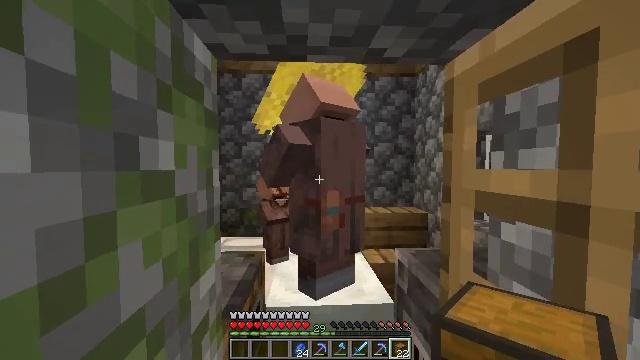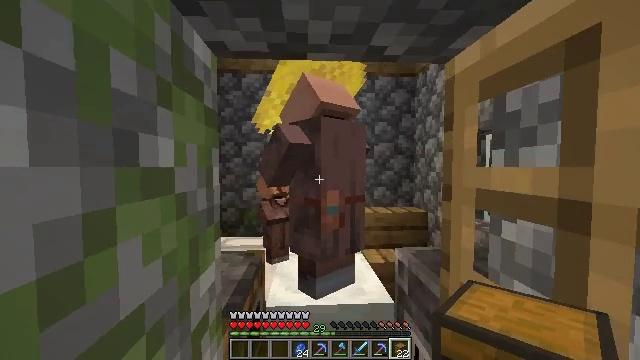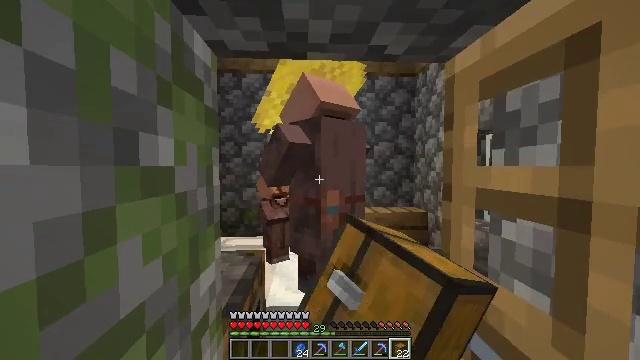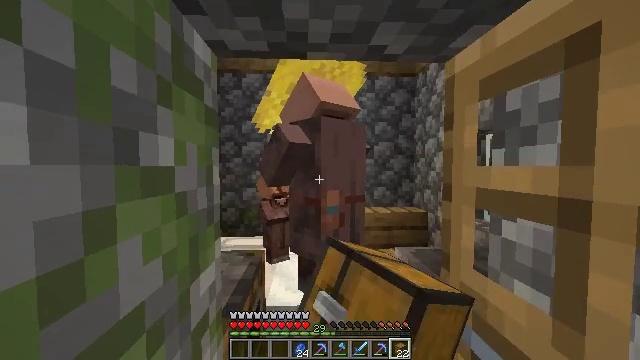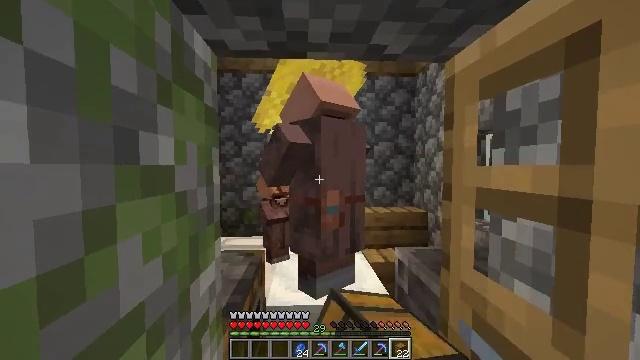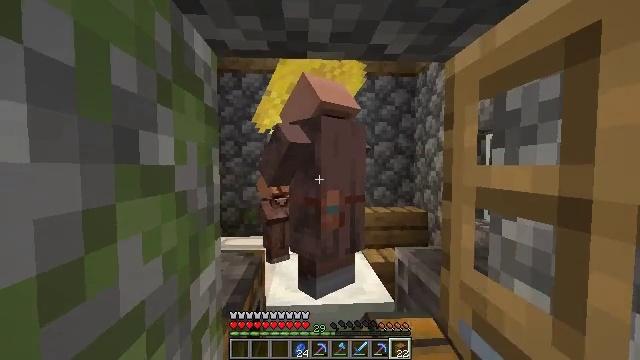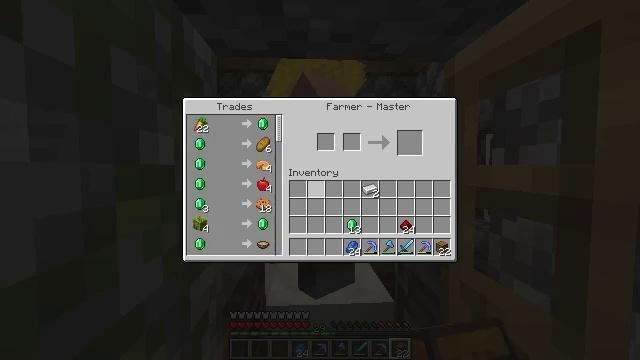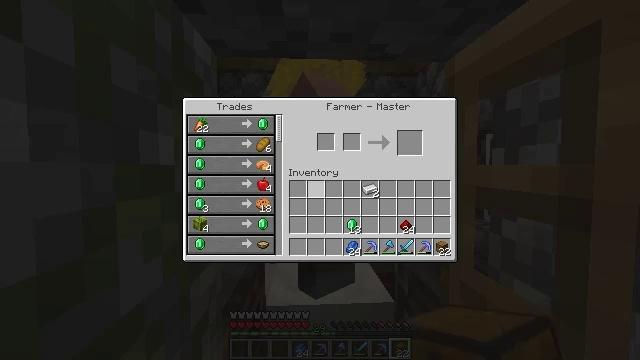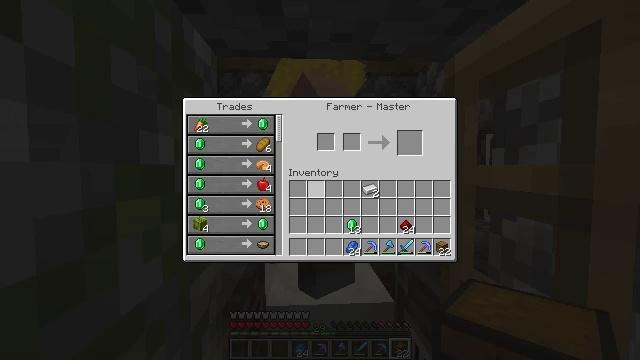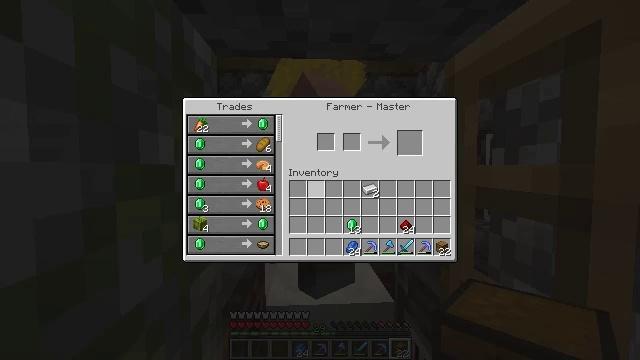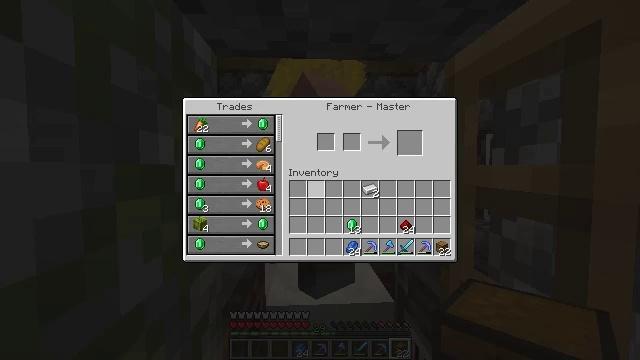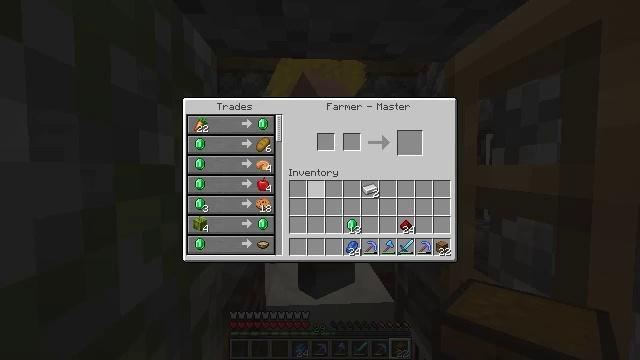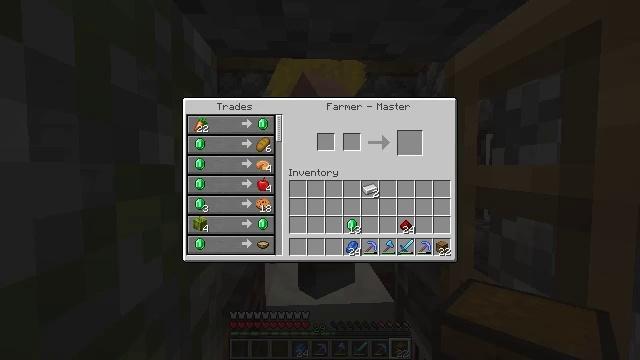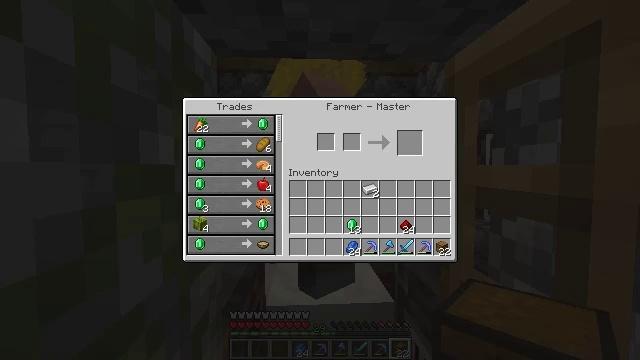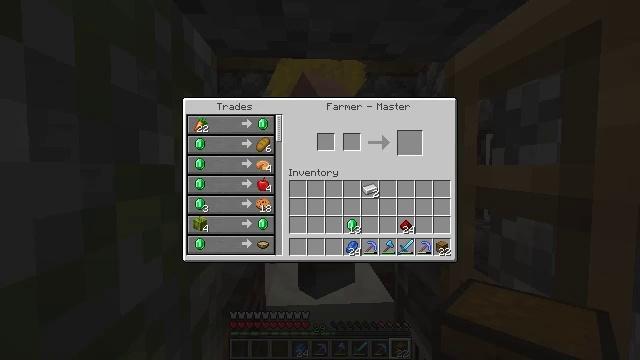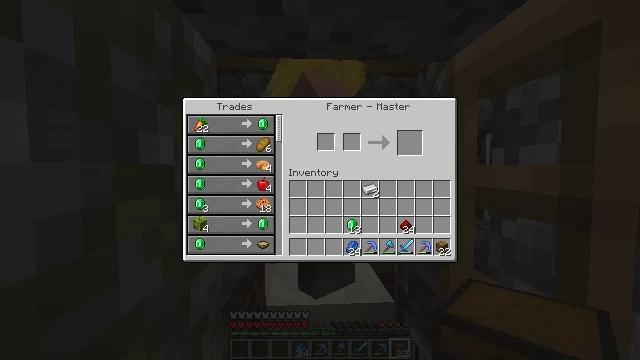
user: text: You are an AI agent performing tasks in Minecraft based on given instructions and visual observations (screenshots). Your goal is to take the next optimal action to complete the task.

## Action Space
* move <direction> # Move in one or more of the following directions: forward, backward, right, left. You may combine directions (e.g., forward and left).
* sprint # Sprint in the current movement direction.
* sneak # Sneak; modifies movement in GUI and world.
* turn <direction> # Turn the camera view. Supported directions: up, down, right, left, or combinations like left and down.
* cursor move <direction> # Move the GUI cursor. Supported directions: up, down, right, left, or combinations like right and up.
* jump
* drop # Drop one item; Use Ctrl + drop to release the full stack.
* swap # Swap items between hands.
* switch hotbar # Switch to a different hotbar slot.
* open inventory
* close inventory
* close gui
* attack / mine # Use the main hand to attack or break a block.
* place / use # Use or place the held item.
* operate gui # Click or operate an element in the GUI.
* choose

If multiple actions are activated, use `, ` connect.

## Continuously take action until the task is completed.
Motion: motion action
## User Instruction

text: Utilize crafting to create an apple.
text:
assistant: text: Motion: use / place
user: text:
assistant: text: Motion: use / place
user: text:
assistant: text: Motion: use / place
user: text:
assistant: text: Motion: use / place
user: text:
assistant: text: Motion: no_op
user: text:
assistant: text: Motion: open gui
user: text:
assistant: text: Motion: no_op
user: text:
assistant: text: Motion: no_op
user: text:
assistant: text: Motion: no_op
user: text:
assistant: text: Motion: no_op
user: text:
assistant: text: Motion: no_op
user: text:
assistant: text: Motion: no_op
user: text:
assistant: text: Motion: no_op
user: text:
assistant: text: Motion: no_op
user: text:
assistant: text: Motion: no_op
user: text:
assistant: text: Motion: no_op
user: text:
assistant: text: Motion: no_op
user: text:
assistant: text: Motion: no_op
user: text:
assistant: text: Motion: no_op
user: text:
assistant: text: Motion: no_op
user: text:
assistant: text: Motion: no_op
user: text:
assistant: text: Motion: no_op
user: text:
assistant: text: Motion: no_op
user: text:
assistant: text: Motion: no_op
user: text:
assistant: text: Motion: no_op
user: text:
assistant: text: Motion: no_op
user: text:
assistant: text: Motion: no_op
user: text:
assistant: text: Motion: no_op
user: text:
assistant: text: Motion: no_op
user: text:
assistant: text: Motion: no_op